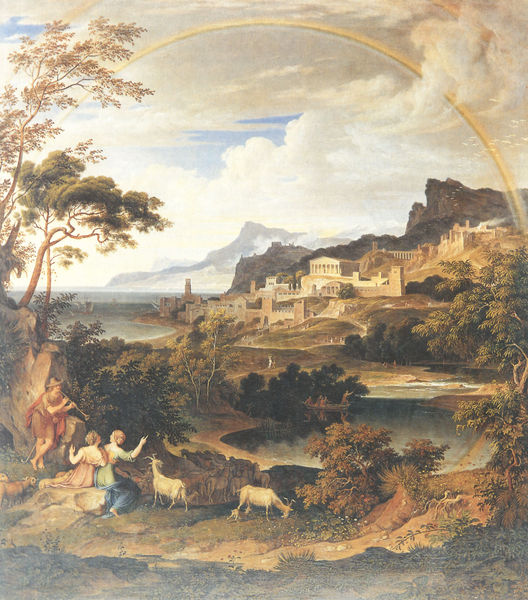
Titel: Heroische Landschaft mit Regenbogen
Künstler: Joseph Anton Koch
Institution: Berlin, Märkisches Museum
Schlagwörter: gemälde, frauen, landschaft, griechenland, hirte, ziegen, flötenspiele